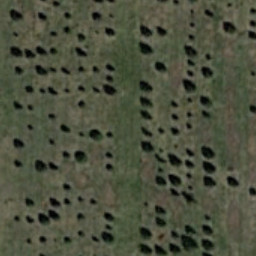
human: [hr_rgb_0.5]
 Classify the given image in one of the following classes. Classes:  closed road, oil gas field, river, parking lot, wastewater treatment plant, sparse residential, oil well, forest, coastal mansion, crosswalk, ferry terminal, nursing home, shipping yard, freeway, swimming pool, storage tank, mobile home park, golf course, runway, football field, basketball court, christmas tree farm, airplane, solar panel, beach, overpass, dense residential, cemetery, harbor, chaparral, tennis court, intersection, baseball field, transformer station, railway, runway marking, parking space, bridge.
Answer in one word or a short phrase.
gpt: christmas tree farm